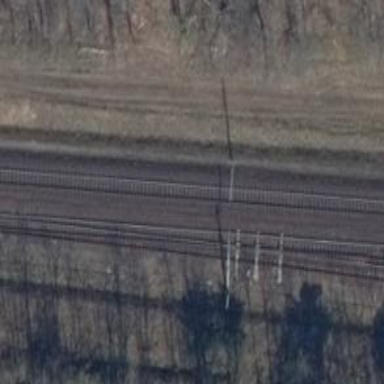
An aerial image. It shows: Railway milestone with catenary mast.